Aerial crown-view tile of a tropical tree (Barro Colorado Island, Panama), acquired 20250818:
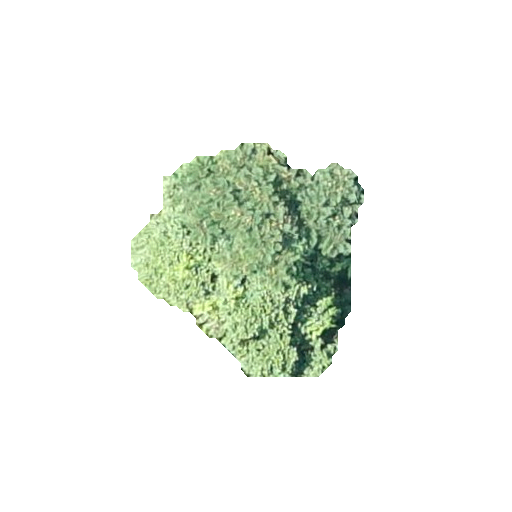
Species: Jacaranda copaia
GBIF accepted scientific name: Jacaranda copaia
Crown area: 54.45 m²